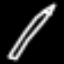
Label: pencil